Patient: sex M, age 71
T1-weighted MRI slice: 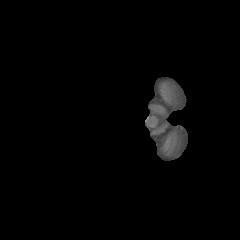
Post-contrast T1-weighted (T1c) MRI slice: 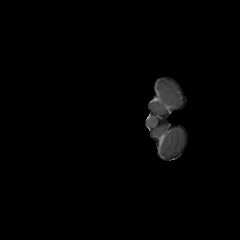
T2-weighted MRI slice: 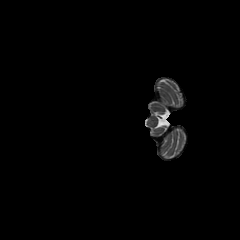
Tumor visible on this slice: no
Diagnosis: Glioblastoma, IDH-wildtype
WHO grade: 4